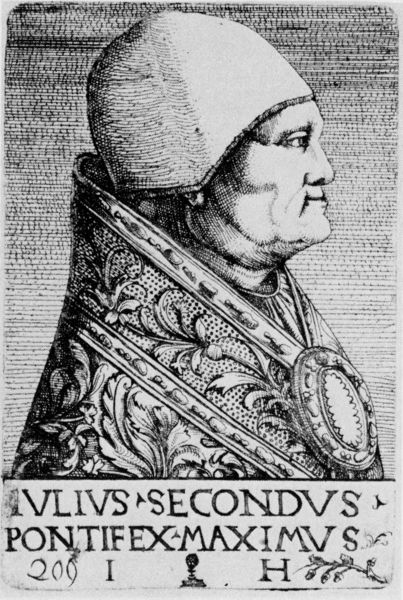
Titel: Bildnis von Julius II
Künstler: Hieronymus Hopfer
Institution: (Seriendruck)
Schlagwörter: kopf, mann, umhang, weiß, blume, blumen, hut, mund, nase, ohr, profil, schmuck, schwarz, stirn, blick, haube, muster, ornament, alt, kappe, mütze, augen, band, gesicht, kragen, bildnis, hals, portrait, porträt, zweige, kirche, auge, gewand, mantel, brosche, brustbild, kinn, renaissance, ranken, kopfbedeckung, lächeln, schrift, italien, kette, grafik, graphik, könig, papst, inschrift, dekor, floral, ornamente, verzierung, medaillon, zweig, druck, druckgraphik, schwarzweiss, druckgrafik, radierung, stich, text, buchstaben, helm, herrscher, habit, haub, brokat, amulett, medallion, priester, mönch, kupferstich, dekorativ, ornat, römisch, nein, medici, latein, maximus, zweite, druckschrift, fibel, julius, druckbuchstaben, julius ii, julius ii., pontifex, pontifex maximus, pabst, danke, boldnis, papast, pontefix, secondus, muind, pontifix, gegraik, 2., nase+